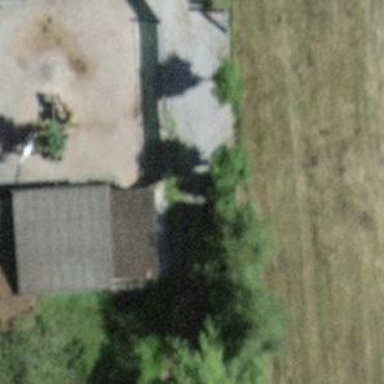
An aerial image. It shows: Shed building.